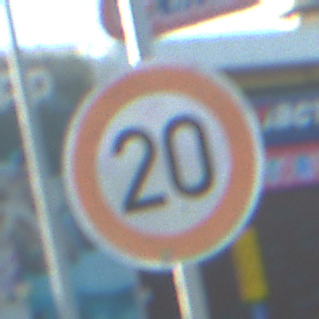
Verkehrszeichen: Geschwindigkeit20
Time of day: MorningAfternoon
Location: Outdoor (Suburban)
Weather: PartlyCloudy
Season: NotSpecified
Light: Natural